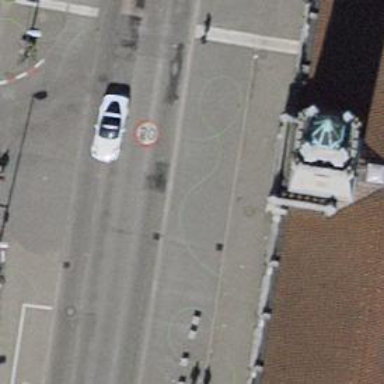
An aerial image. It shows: Taxi stand.